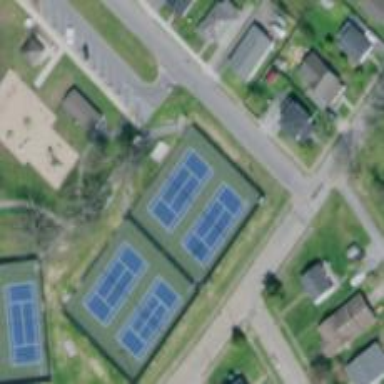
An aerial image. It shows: Tennis pitch with grass surface for leisure activities.